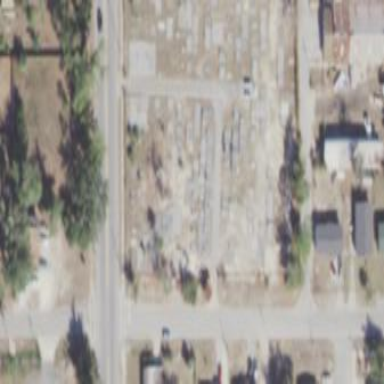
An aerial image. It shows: Cemetery.